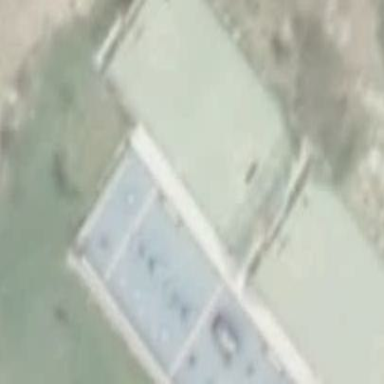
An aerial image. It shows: Basketball court on leisure land pitch.